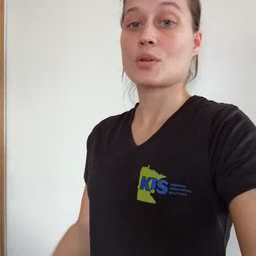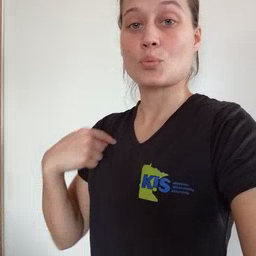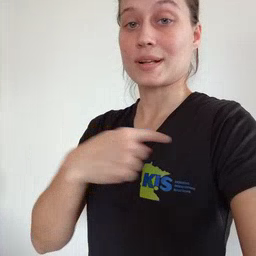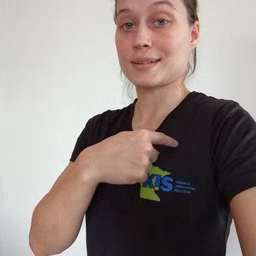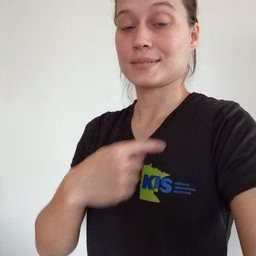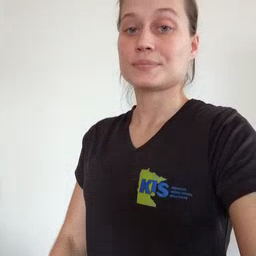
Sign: weus